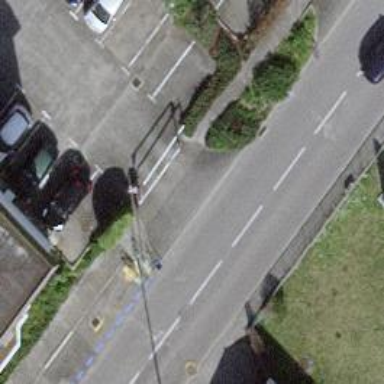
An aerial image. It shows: Lift gate barrier.